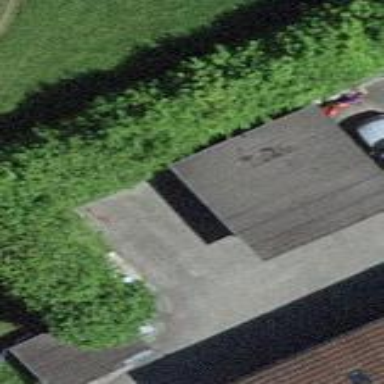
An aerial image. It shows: View of roof of building.